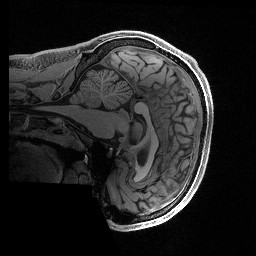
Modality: T1w
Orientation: sagittal
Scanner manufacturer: siemens
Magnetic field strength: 3 T
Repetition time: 2.5 s
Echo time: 0.0029 s